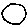
Label: circle